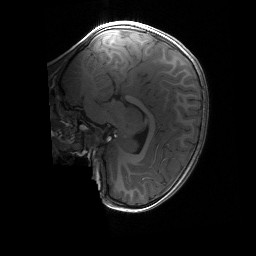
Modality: T1w
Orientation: sagittal
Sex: male
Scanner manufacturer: siemens
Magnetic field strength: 3 T
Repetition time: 1.9 s
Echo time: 0.00243 s